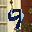
Label: 9